You are looking at the raw vibration waveform of a rotating shaft. Based on the visible evidence, which rotor condition applies: normal, misalignment, unbalance, looseness?
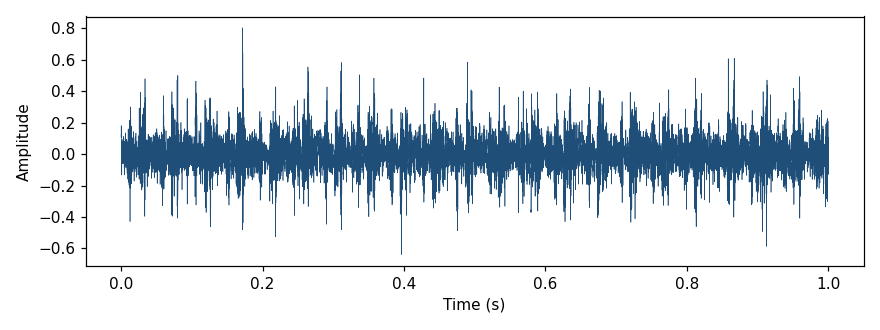
Answer: looseness